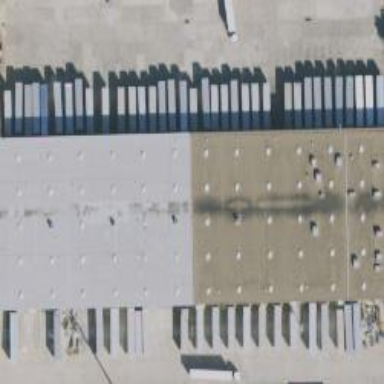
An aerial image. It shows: Warehouse building.